Aerial crown-view tile of a tropical tree (Barro Colorado Island, Panama), acquired 20250512:
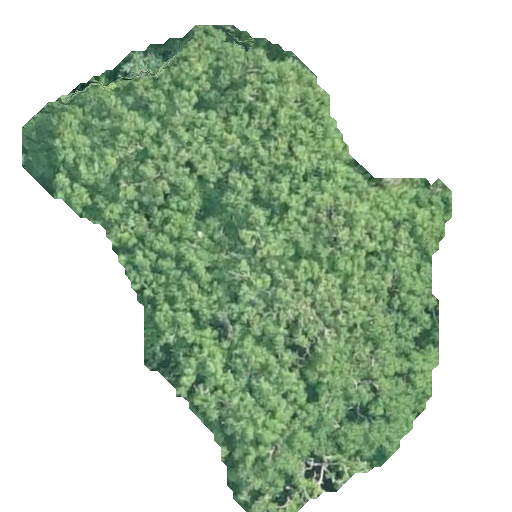
Species: Tabebuia rosea
GBIF accepted scientific name: Tabebuia rosea
Crown area: 181.559 m²